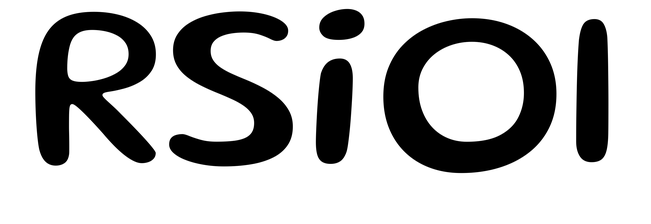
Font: Gluten_Regular